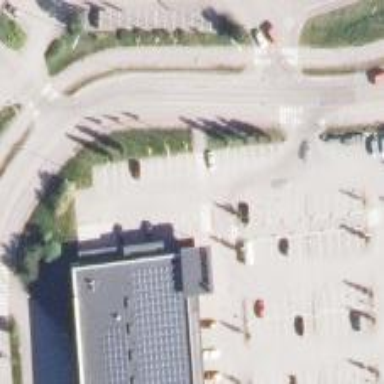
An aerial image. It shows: Crossing on the road.